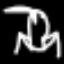
Label: frog